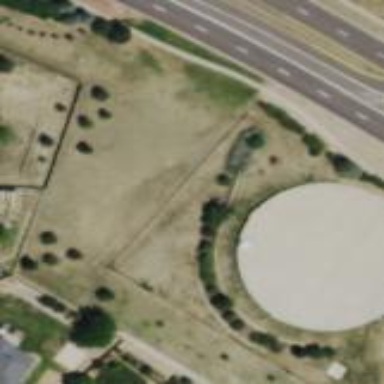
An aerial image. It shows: Industrial building with storage tank holding water.